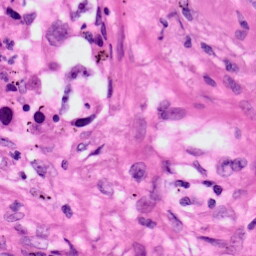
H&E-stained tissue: Lung